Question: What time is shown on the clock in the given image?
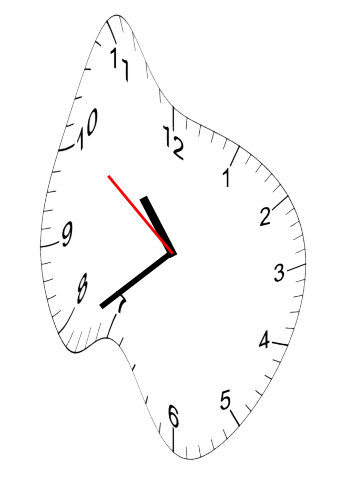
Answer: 10:38:51